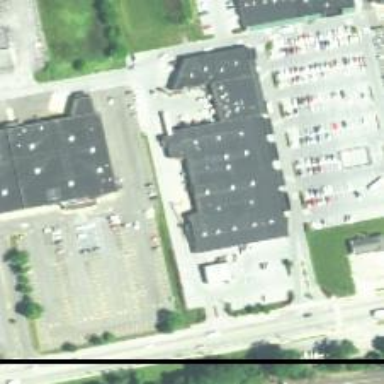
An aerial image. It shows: Retail building.